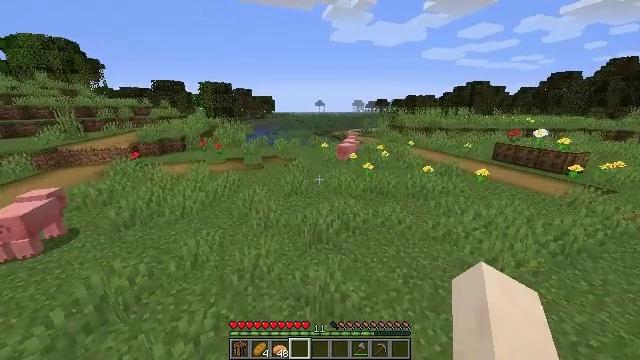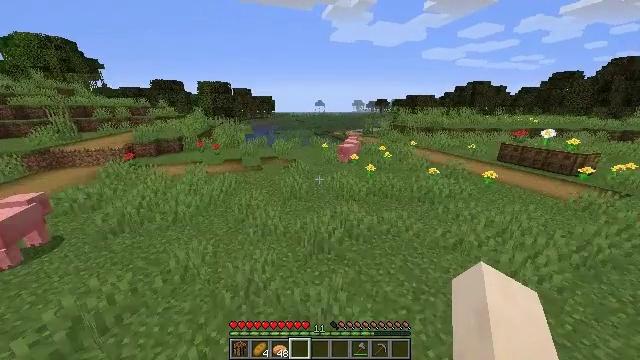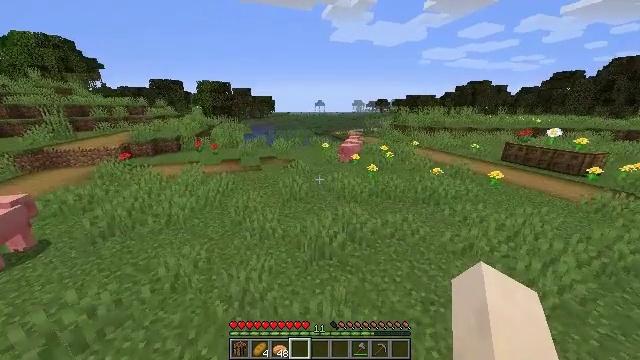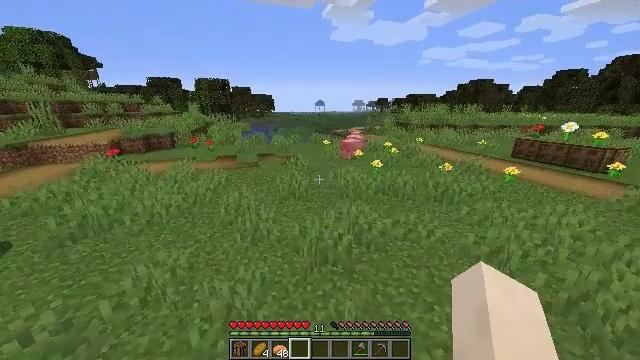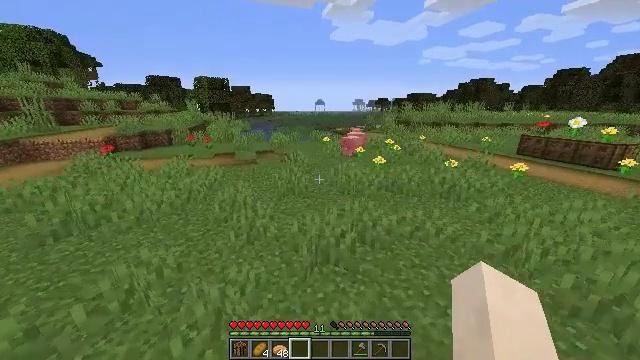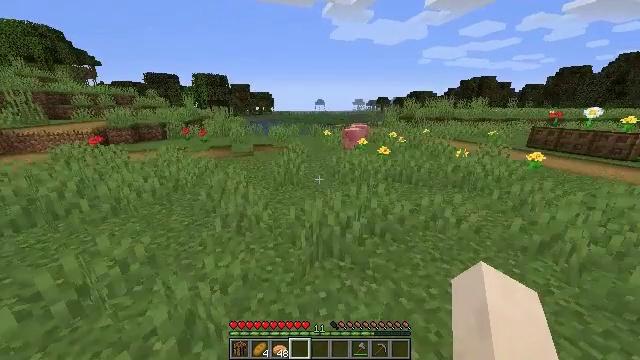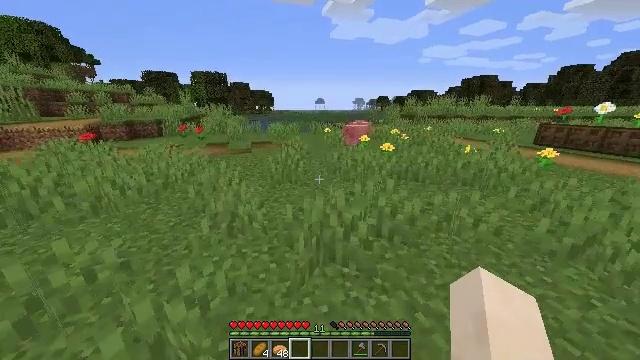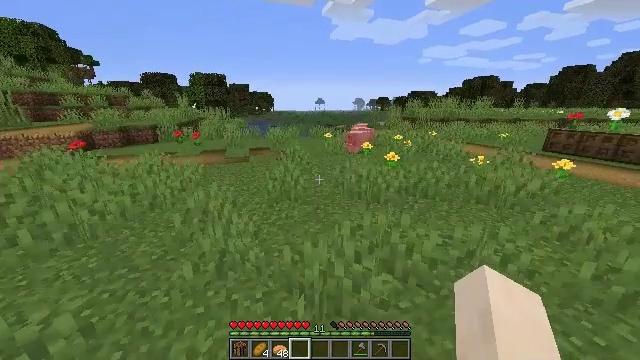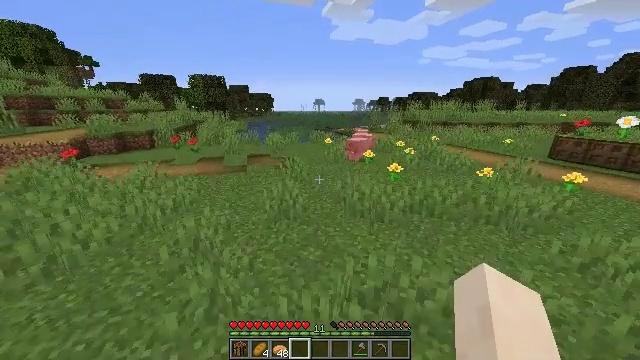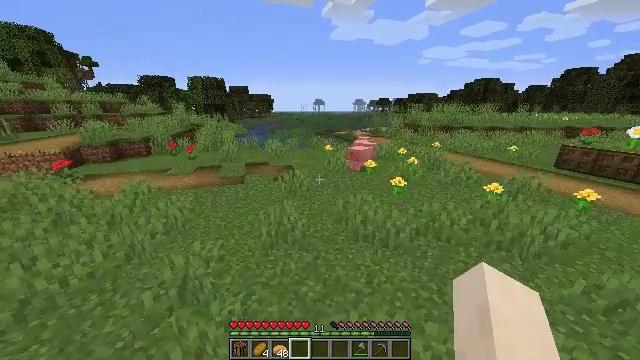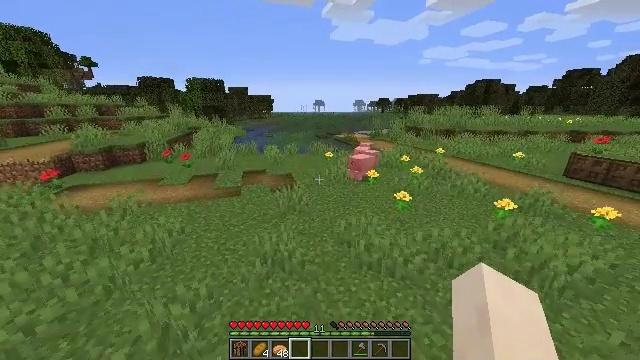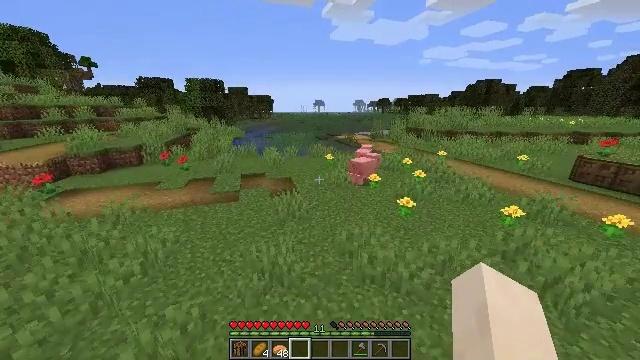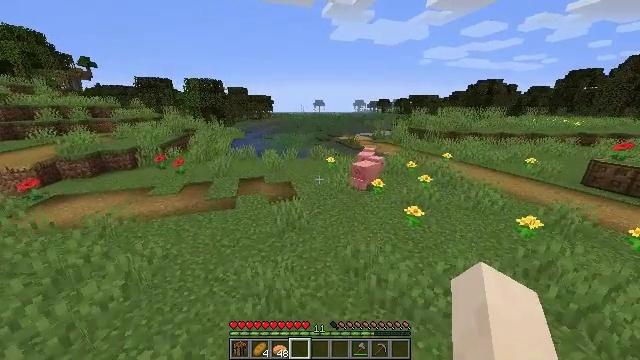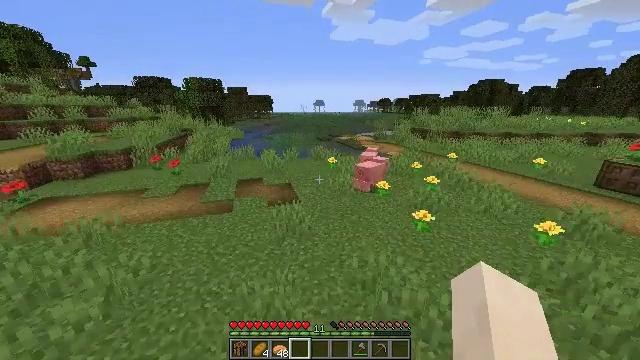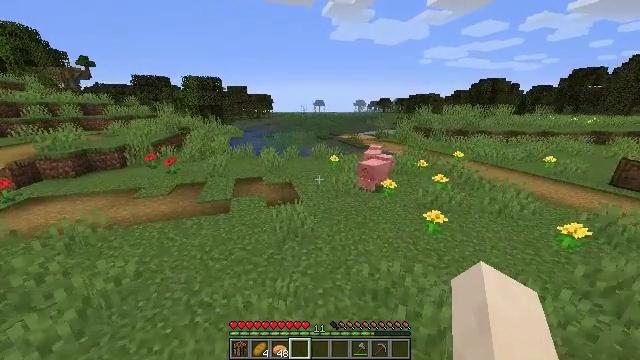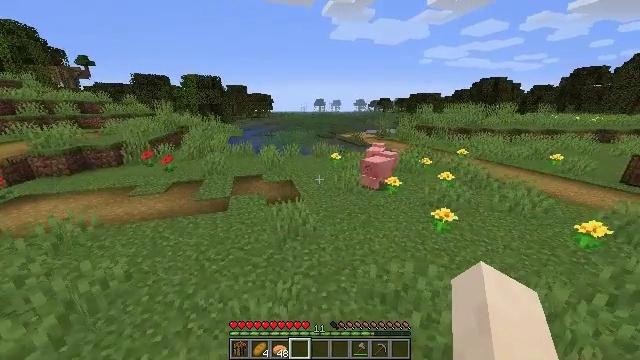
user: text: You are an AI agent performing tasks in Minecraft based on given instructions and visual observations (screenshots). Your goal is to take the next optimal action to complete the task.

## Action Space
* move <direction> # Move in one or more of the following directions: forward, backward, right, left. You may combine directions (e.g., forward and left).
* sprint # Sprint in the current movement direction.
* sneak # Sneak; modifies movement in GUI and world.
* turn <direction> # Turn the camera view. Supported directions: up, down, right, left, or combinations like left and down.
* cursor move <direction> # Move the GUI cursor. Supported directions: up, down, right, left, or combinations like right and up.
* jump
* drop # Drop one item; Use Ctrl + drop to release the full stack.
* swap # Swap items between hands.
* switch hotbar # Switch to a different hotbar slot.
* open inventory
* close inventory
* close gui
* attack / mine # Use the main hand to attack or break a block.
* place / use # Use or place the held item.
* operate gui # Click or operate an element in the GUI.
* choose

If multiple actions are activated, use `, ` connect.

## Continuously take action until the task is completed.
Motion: motion action
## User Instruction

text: Attack the clay block to obtain it.
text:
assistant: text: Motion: move forward, sprint, jump
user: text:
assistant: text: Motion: move forward, sprint, jump
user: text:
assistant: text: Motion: move forward, sprint, jump
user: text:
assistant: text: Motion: move forward, sprint, jump
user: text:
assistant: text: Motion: move forward, sprint, jump
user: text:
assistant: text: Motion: move forward, sprint, jump
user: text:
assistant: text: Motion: move forward, sprint, jump
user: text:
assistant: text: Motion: move forward, sprint, jump
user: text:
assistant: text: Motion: move forward, sprint, jump
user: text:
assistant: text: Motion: move forward, sprint, jump
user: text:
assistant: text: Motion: move forward and move left, sprint, jump
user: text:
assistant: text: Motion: move forward and move left, sprint, jump
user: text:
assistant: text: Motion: move forward and move left, sprint, jump
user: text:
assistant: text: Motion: move forward and move left, sprint, jump
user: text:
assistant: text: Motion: move forward and move left, sprint, jump
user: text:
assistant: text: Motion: move forward and move left, sprint, jump
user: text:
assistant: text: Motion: move forward, sprint, jump
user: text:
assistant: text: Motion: move forward, sprint, jump
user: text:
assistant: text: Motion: move forward, sprint, jump
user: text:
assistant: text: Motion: move forward, sprint, jump
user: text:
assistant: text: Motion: move forward, sprint, jump
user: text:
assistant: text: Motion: move forward, sprint, jump
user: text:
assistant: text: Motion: move forward, sprint, jump
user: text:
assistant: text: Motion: move forward, sprint, jump
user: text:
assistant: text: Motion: move forward, sprint, jump
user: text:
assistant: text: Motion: move forward, sprint, jump
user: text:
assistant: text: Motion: move forward, sprint, jump
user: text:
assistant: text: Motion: move forward, sprint, jump
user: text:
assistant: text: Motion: move forward, sprint, jump
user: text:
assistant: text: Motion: move forward, sprint, jump